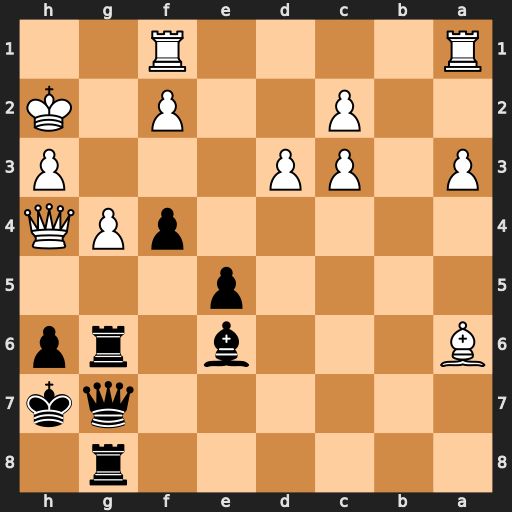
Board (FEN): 6r1/6qk/B3b1rp/4p3/5pPQ/P1PP3P/2P2P1K/R4R2
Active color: b
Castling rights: -
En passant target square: -
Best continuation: Bxg4 hxg4 Rxg4 Qh3 Rh4